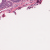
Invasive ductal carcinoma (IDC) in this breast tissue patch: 0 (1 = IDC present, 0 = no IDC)